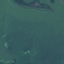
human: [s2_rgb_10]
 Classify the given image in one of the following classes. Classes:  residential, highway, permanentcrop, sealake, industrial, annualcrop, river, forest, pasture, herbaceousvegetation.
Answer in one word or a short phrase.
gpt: SeaLake